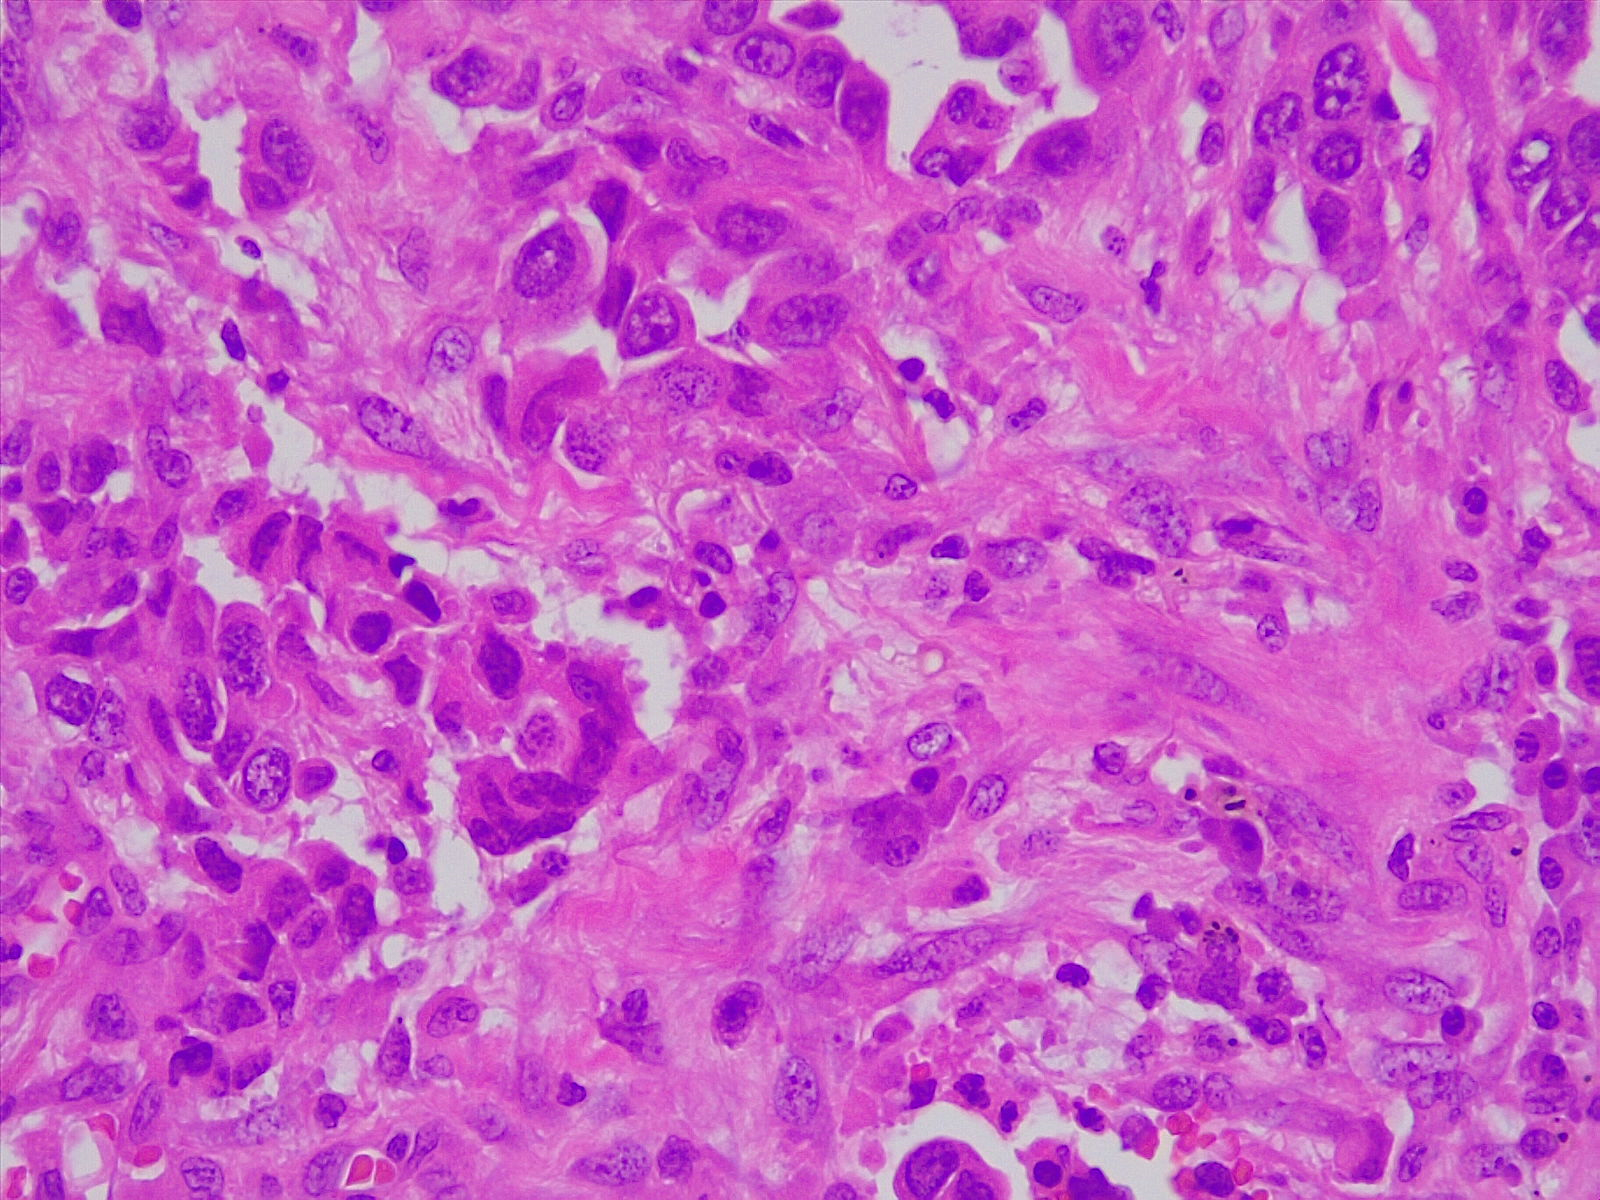
Label: lung adenocarcinoma, poorly differentiated